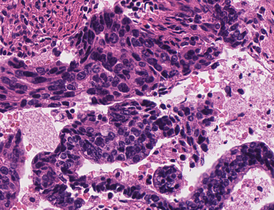
Tumor epithelial tissue: yes
Tumor-associated stroma tissue: yes
Normal tissue: no